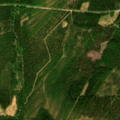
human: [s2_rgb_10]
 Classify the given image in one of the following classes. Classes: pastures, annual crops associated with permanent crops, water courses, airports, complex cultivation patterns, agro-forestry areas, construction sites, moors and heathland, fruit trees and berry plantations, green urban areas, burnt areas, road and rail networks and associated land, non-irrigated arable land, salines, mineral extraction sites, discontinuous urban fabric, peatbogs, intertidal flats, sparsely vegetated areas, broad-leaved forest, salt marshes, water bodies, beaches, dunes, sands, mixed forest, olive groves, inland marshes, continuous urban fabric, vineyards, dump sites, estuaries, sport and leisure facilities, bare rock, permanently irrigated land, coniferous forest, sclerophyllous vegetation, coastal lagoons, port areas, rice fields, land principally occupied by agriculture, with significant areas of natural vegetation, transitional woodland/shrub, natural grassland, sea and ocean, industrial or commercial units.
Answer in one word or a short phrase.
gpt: mixed forest, transitional woodland/shrub